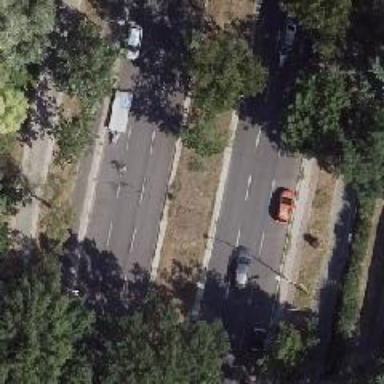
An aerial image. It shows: Secondary road with asphalt surface. There is parallel parking lane on the right side and cycle track on the right as well.